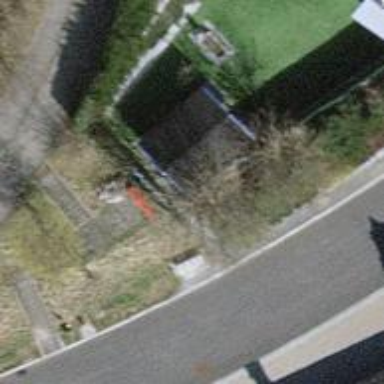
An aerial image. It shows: Red bench.